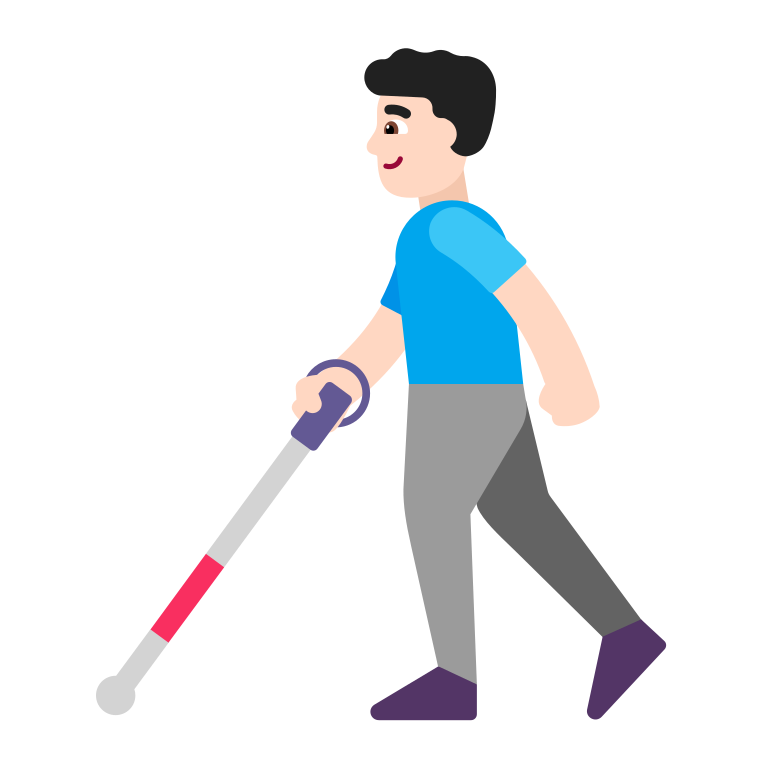
man with white cane flat light